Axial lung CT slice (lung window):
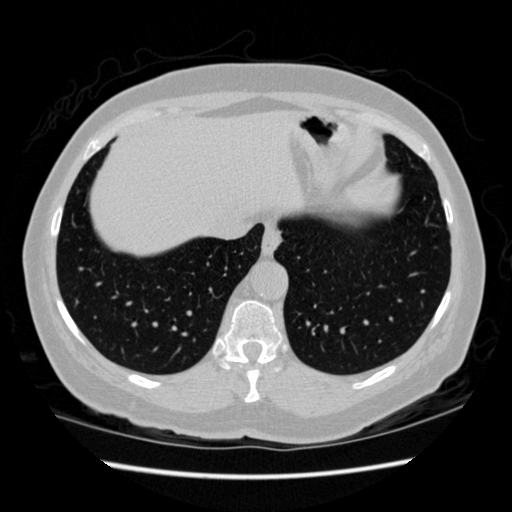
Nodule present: no